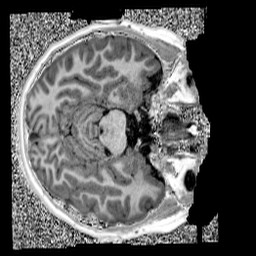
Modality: UNIT1
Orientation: axial
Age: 11
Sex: male
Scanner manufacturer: siemens
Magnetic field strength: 3 T
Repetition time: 4 s
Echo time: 0.00299 s